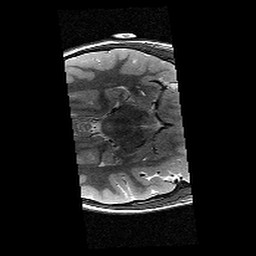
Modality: T2w
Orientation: axial
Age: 11
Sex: female
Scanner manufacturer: siemens
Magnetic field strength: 3 T
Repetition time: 9.23 s
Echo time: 0.067 s